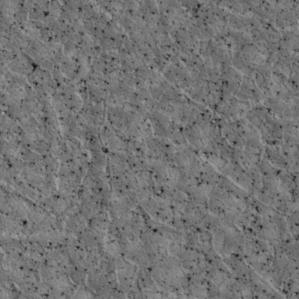
Label: non_frost